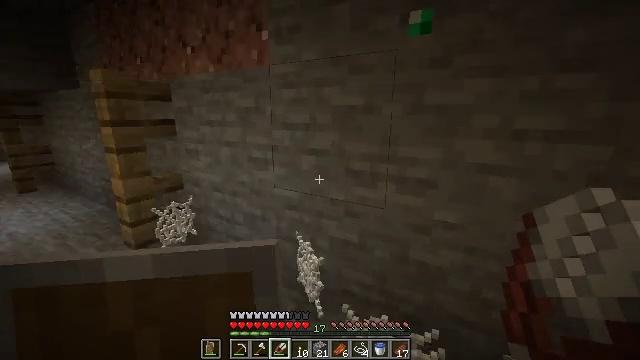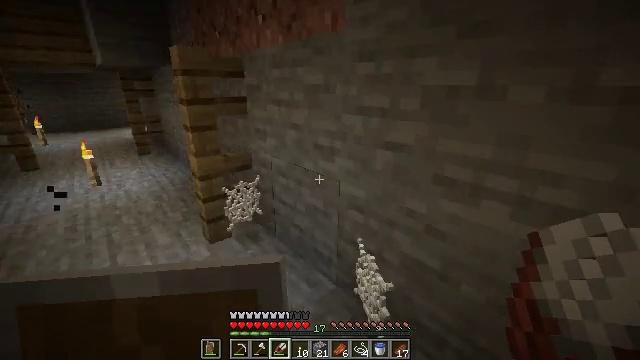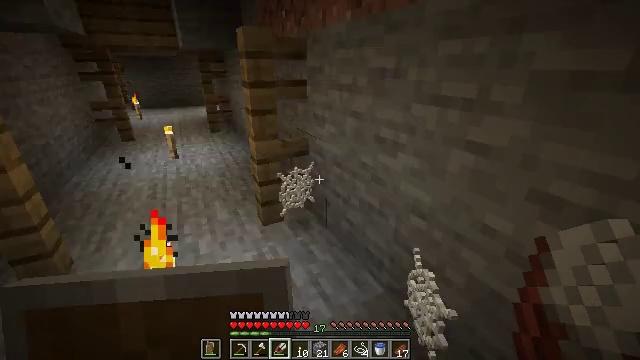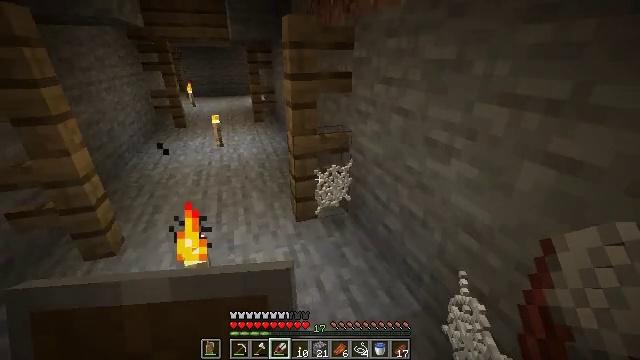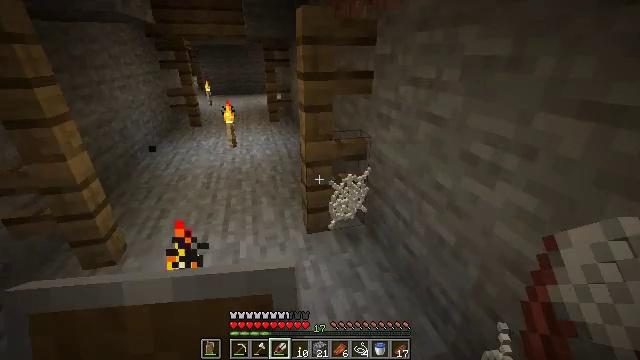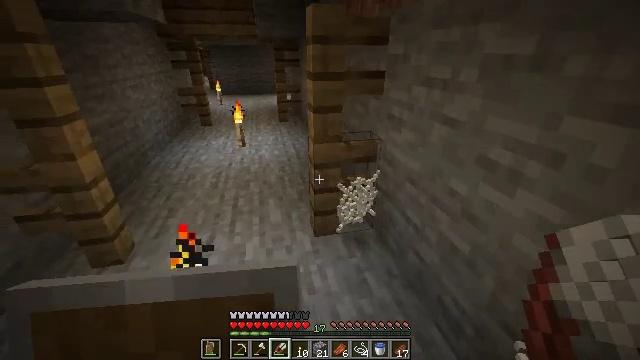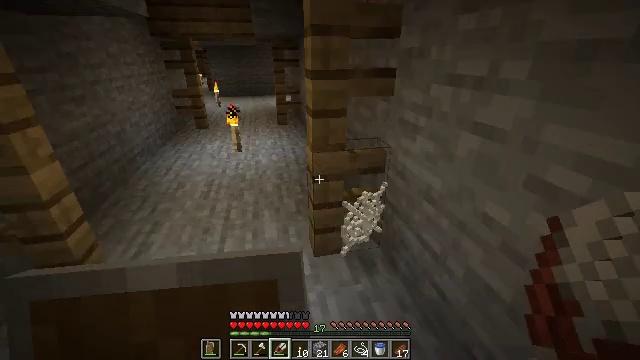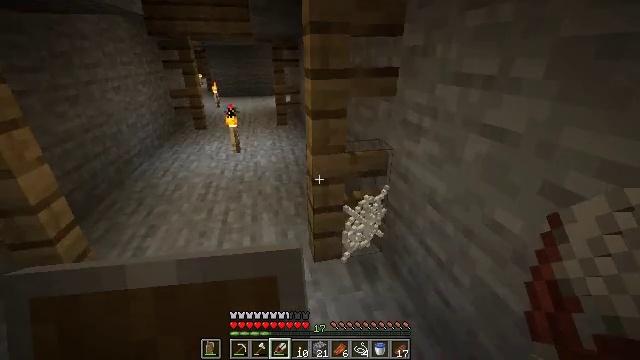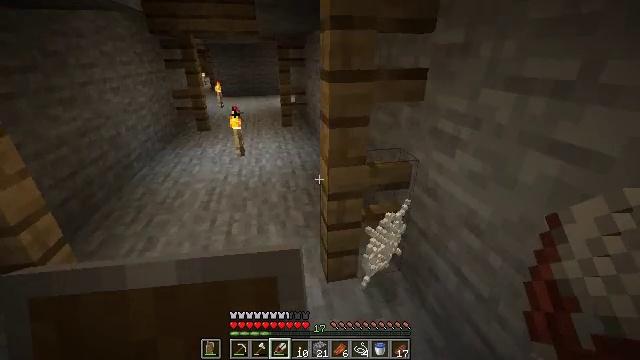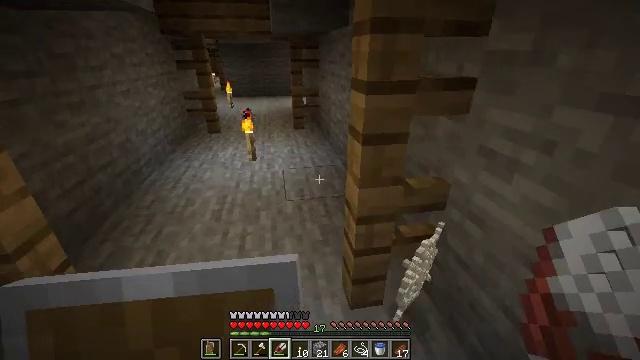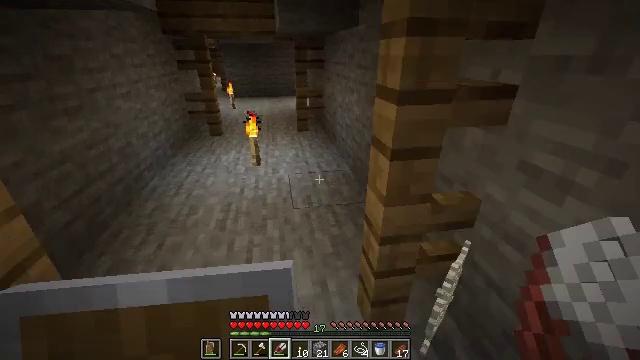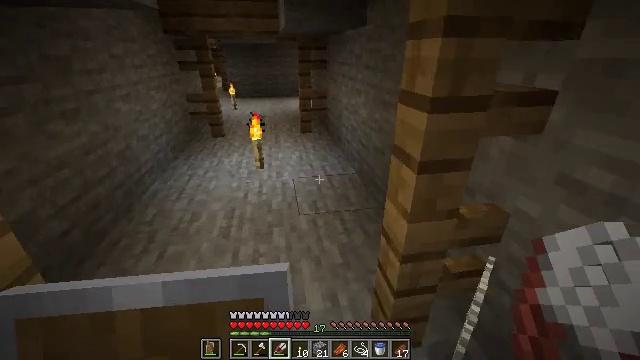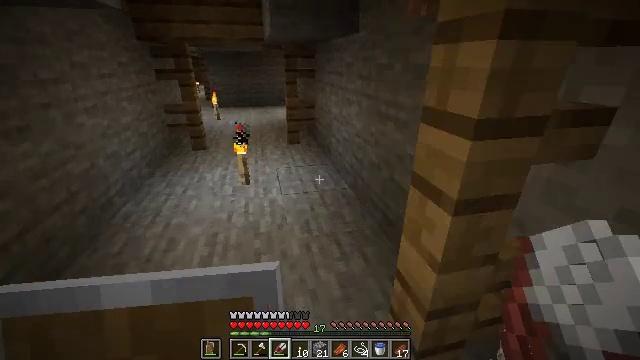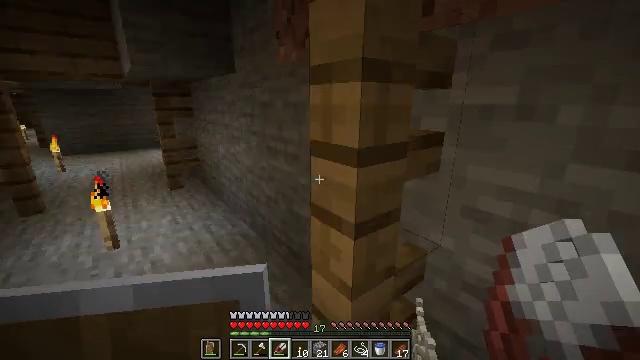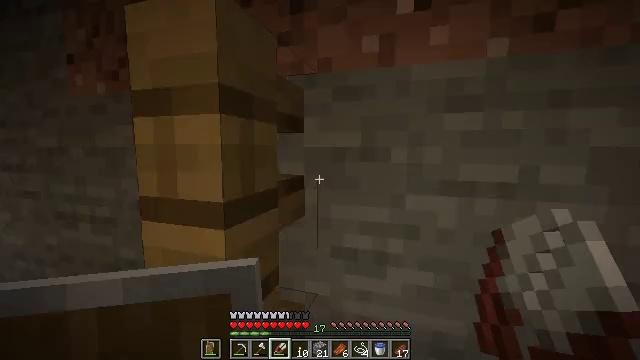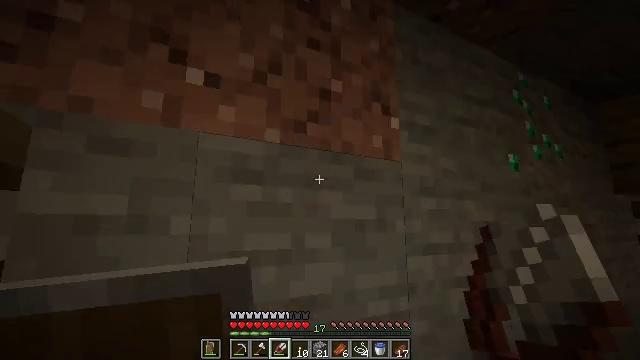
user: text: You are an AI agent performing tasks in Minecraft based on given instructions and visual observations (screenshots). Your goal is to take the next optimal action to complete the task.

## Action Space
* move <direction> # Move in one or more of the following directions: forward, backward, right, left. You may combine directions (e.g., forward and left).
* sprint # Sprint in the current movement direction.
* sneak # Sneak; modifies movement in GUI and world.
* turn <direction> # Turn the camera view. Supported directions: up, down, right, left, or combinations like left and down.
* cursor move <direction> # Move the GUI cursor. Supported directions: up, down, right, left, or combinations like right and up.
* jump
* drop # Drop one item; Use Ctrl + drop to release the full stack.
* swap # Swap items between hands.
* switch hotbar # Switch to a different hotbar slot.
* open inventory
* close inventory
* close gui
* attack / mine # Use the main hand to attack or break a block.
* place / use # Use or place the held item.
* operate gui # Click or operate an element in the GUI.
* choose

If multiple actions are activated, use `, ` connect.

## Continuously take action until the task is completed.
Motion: motion action
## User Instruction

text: Mine the cobweb to clear the path.
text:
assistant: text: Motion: move forward, turn left and down
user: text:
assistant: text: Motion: move forward, turn left and down
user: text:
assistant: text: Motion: move forward, turn left and down
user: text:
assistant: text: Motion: move forward, turn left
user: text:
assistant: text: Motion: move forward, turn left
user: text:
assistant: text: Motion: move forward
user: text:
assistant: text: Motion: move forward and move left
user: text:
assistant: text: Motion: move forward and move left
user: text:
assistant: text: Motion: move forward and move left, turn left
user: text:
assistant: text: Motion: move forward and move left
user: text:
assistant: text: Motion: move forward
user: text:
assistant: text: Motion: move forward, turn right and up
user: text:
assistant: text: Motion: move forward, turn right and up
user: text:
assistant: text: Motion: move forward and move right, turn right and up
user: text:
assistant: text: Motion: move forward and move right, turn right and up
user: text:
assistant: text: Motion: move right, turn right and up
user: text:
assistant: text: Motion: turn right and up
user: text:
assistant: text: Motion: no_op
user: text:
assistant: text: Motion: no_op
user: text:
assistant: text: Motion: no_op
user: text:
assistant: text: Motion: move forward and move right
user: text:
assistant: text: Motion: move forward and move right, turn right
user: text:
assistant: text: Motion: move forward and move right, turn right and down
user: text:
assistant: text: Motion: move forward and move right, turn right and down
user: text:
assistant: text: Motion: move forward and move right, turn right and down
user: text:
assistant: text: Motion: move forward, turn right and down
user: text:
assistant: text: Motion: move forward
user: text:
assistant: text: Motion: move forward
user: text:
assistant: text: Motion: move forward
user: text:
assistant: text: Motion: move forward